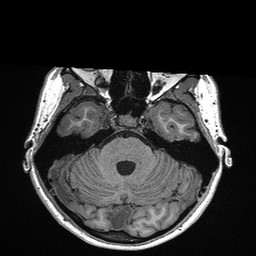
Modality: T1w
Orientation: coronal
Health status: healthy
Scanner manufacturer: siemens
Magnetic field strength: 3 T
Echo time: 0.00298 s